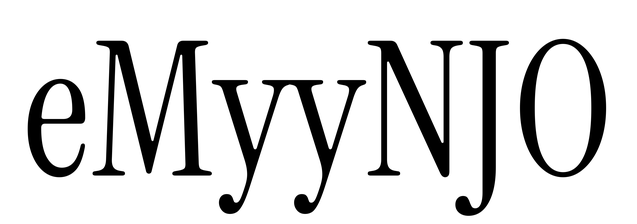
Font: InstrumentSerif-Regular